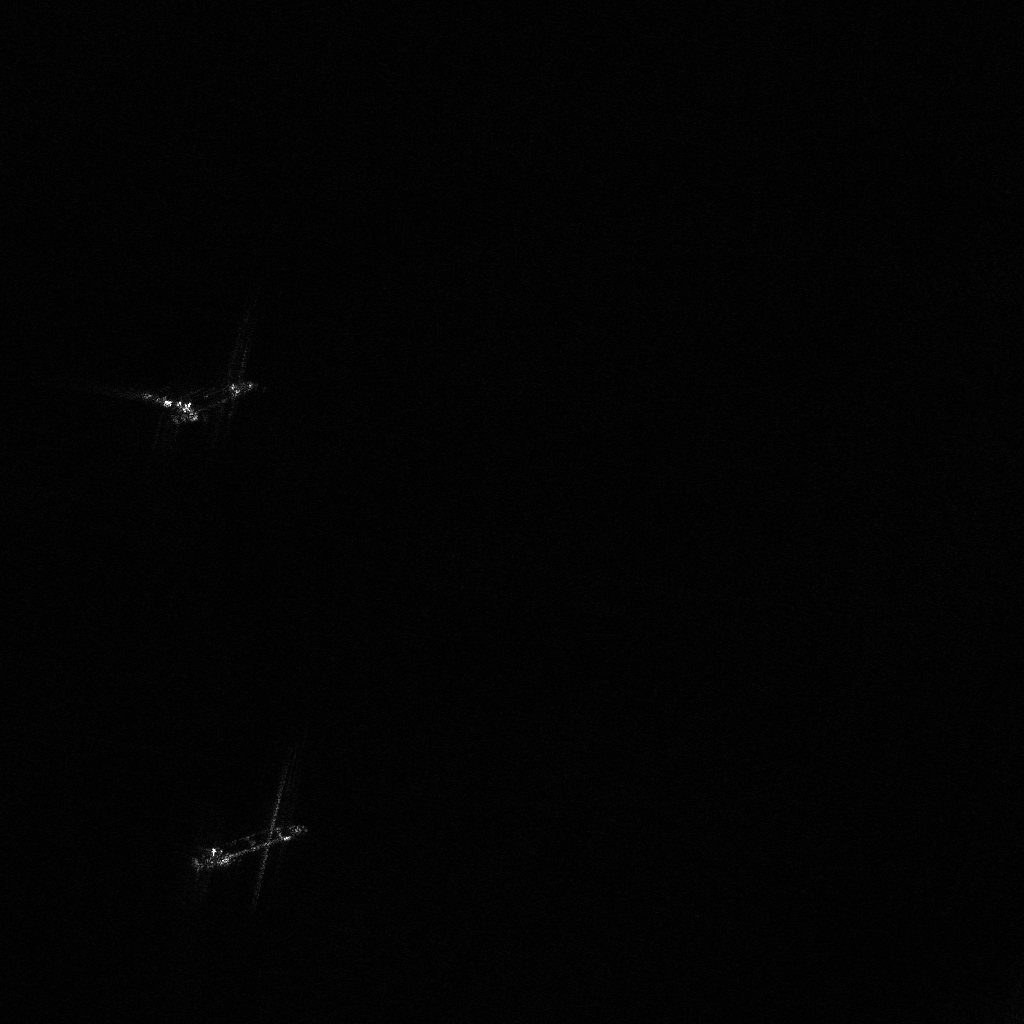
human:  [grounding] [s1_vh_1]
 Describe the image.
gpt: In the satellite image, there is  <ref>1 small ore-oil </ref> <box>[[23, 75, 25, 89, 70]]</box> located at bottom left,  <ref>1 medium dredger </ref> <box>[[20, 34, 22, 43, 60]]</box> located at left.